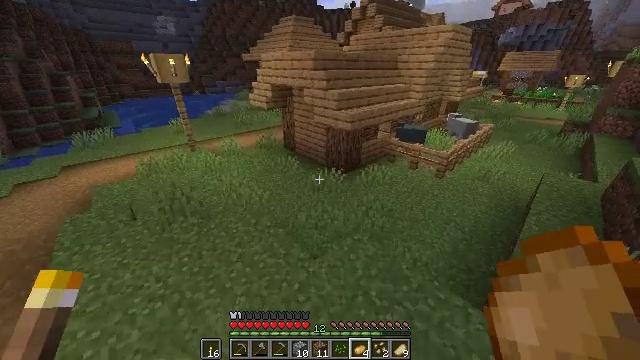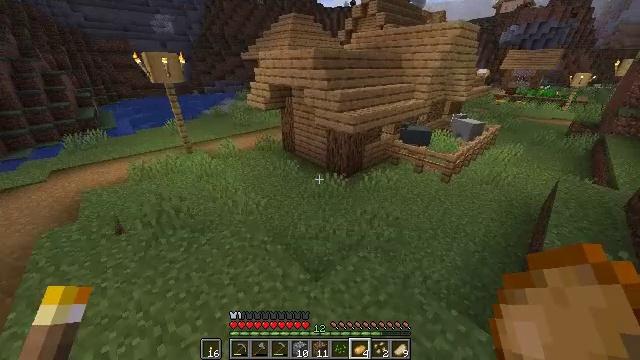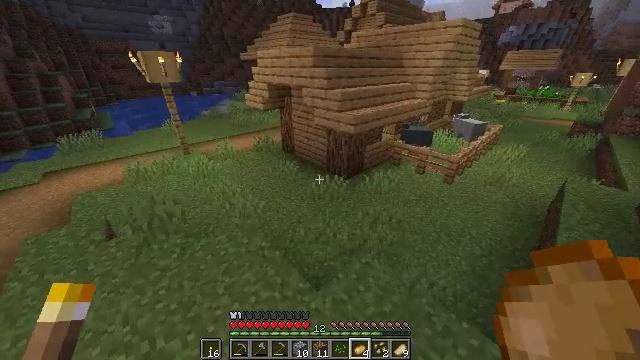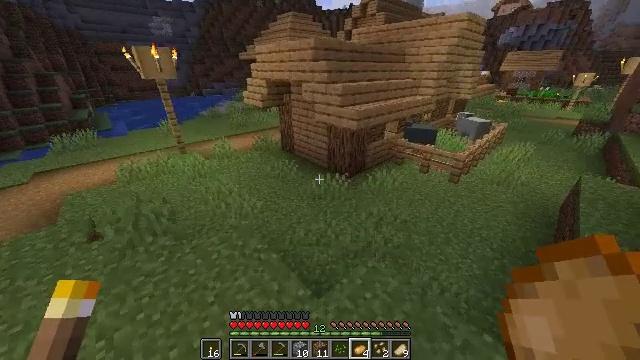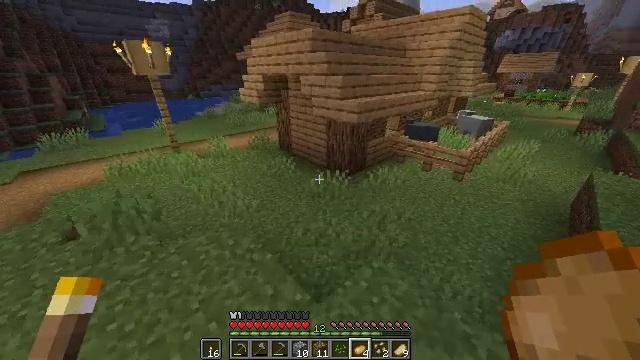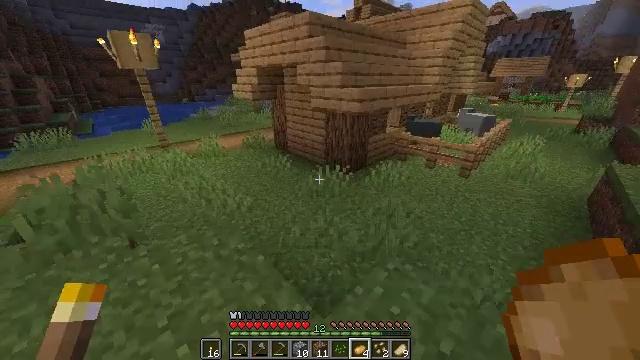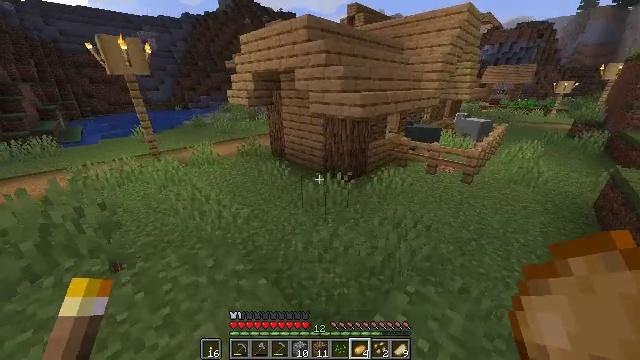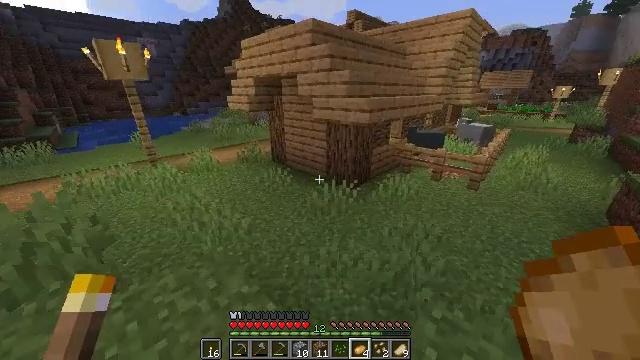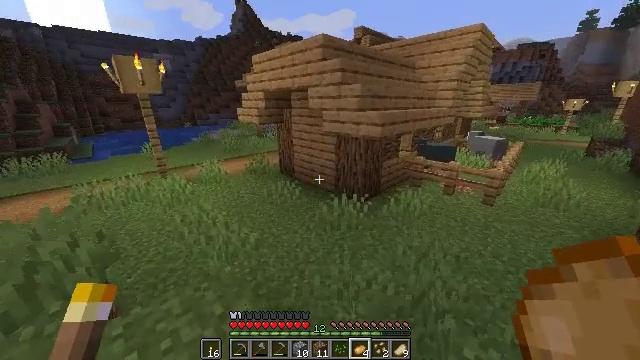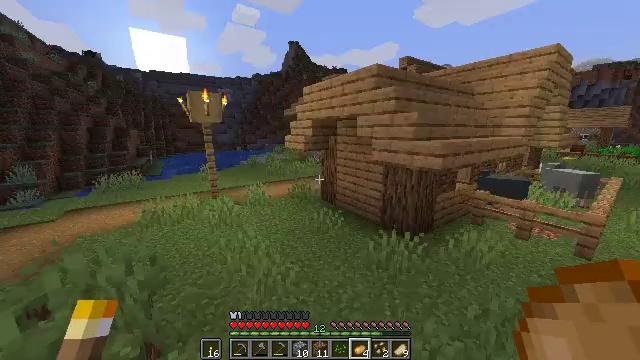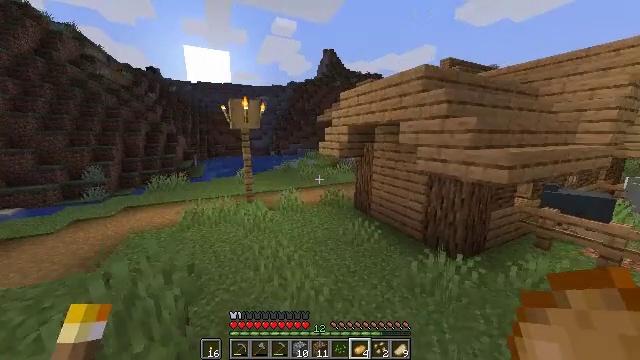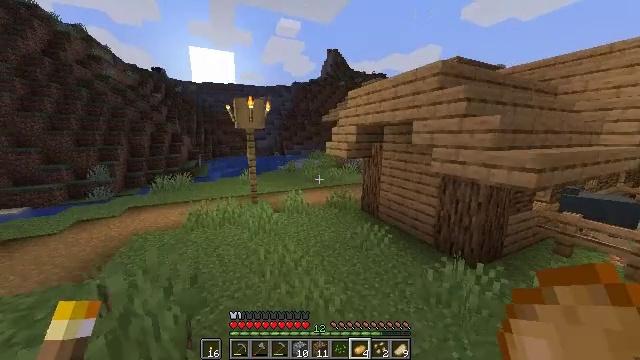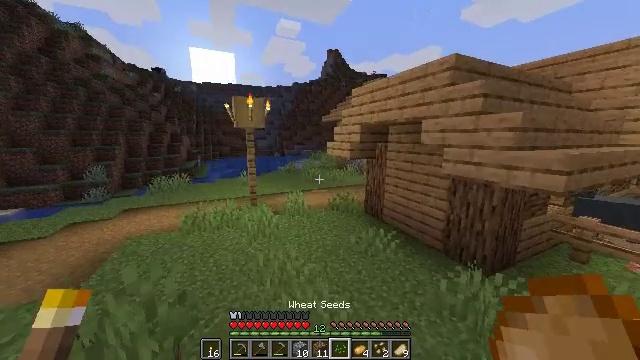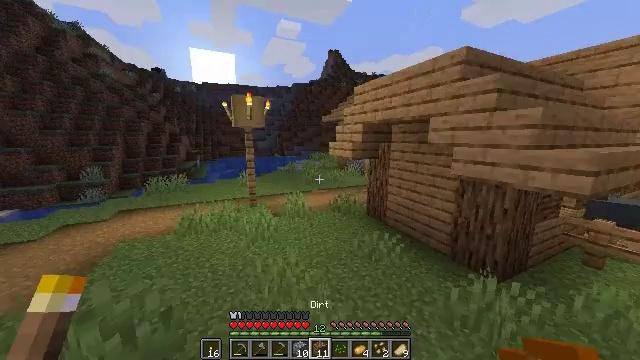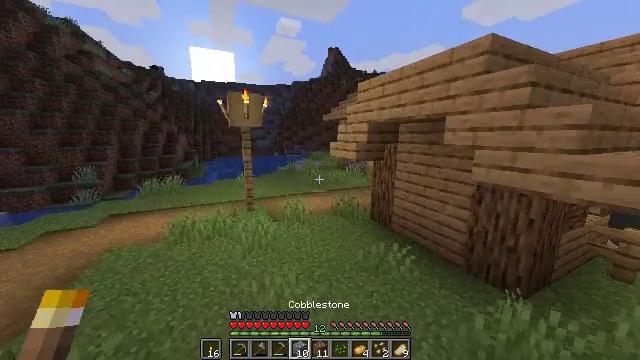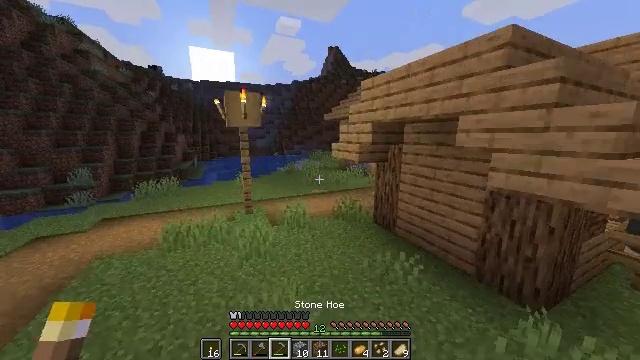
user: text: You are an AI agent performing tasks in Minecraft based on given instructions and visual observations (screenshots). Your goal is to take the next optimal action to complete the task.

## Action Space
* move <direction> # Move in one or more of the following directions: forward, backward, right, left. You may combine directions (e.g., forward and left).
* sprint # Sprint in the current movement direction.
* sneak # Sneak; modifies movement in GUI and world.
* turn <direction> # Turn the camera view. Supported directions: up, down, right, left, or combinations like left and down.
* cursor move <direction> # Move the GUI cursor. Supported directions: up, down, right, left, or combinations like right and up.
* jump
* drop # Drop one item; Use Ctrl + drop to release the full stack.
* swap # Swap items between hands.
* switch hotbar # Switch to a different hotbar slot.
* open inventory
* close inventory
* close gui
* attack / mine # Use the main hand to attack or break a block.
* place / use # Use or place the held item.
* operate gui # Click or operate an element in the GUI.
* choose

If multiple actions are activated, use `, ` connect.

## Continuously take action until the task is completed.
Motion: motion action
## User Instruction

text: Mine the grass path to create a new path.
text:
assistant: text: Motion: move forward, sprint
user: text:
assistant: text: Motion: move forward, sprint
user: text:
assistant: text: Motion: move forward, sprint
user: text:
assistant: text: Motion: move forward and move left, sprint
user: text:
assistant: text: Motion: move forward and move left, sprint, turn right and up
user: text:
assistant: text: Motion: move forward and move left, sprint, turn right and up
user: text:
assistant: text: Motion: move forward and move left, sprint, turn up
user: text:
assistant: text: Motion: move forward and move left, sprint, turn left and up
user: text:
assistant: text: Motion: move forward and move left, sprint, turn left and up
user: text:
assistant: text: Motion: move forward and move left, sprint, turn left and up
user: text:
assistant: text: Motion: move forward, sprint
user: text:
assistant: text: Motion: move forward, sprint
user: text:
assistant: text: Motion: move forward, sprint
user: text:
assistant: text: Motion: move forward, sprint
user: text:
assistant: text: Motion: move forward, sprint
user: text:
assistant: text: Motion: move forward, sprint, jump
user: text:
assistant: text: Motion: move forward, sprint, jump
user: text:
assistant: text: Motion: move forward, sprint, turn left, jump
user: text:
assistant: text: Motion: move forward, sprint, turn left, jump
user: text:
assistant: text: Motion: move forward, sprint, turn left, jump
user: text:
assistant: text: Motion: move forward, sprint, jump
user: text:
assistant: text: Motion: move forward, sprint, jump
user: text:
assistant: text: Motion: move forward, sprint, jump
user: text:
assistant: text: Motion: move forward, sprint, jump
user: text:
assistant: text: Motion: move forward, sprint, jump
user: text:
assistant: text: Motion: move forward, sprint, jump
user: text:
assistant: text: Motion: move forward, sprint, jump
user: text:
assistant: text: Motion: move forward, sprint, jump
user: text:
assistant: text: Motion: move forward, sprint
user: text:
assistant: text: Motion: move forward, sprint